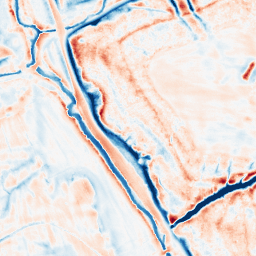
Category: edge_preserving
Decomposition family: bilateral
Decomposition parameters: d: 21
sigma_color: 100
sigma_space: 100
Upsampling method: sinc_blackman
Upsampling parameters: scale: 2
kernel_size: 8
Upsampling scale: 2